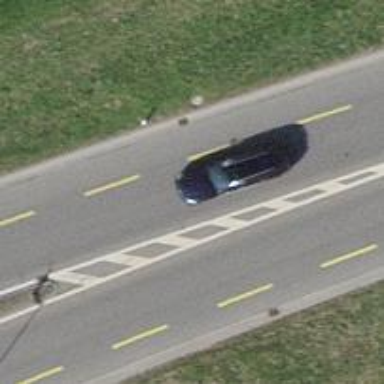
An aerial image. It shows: Primary highway with designated cycle lane.